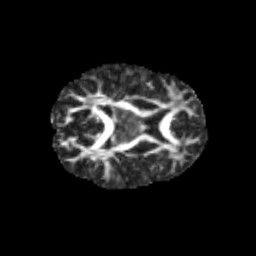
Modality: FA
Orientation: axial
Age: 11
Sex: female
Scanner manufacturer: siemens
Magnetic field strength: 3 T
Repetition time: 3.8 s
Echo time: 0.07 s